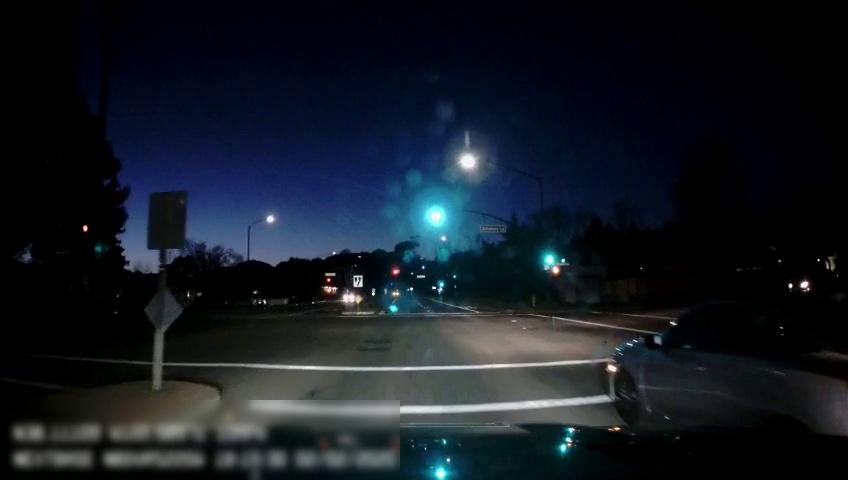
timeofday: Night
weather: Other
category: Drivable Space
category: Drivable Space
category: Vehicles | Car
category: Vehicles | SUV
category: Vehicles | Car
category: Lanes | Alternate Lane
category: Lanes | Current Lane
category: Lanes | Current Lane
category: Traffic | Lights
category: Traffic | Lights
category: Traffic | Signs
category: Traffic | Lights